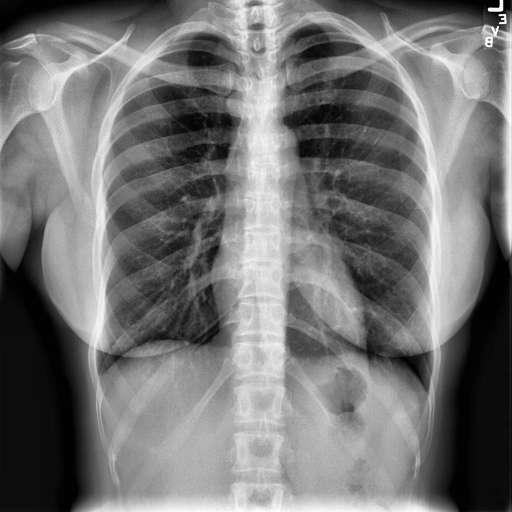
Finding: NORMAL